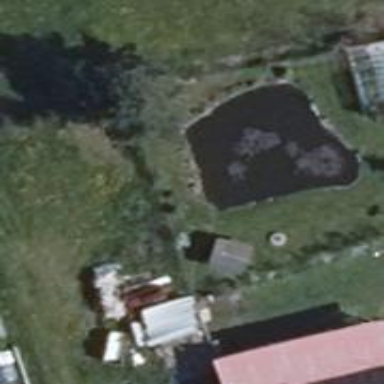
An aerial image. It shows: Serene pond surrounded by nature.